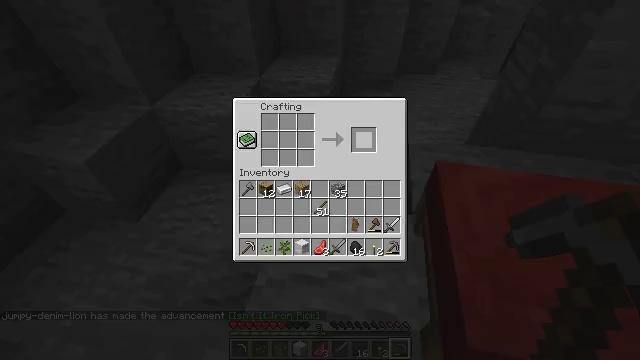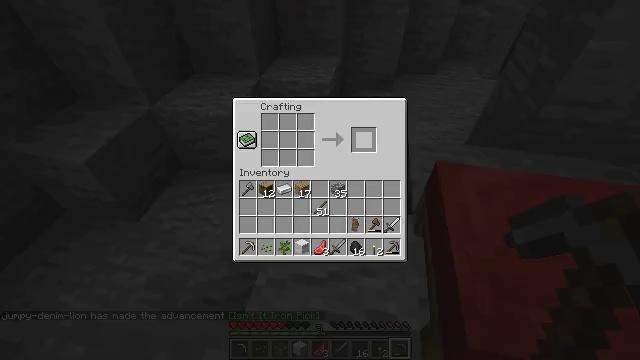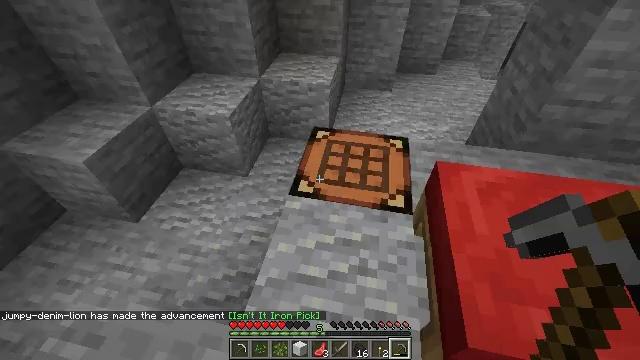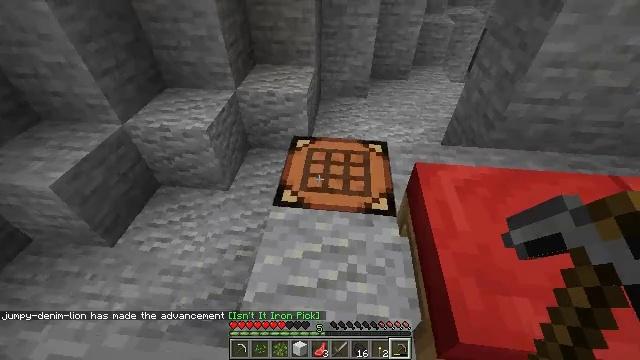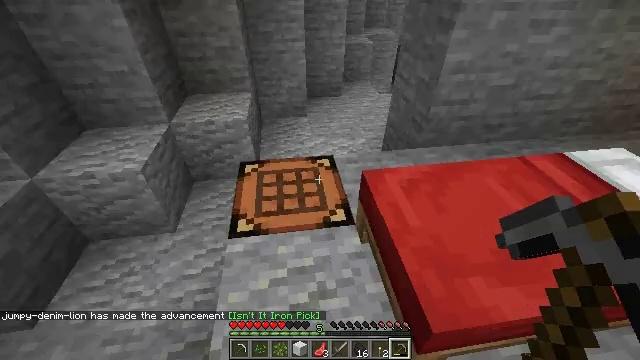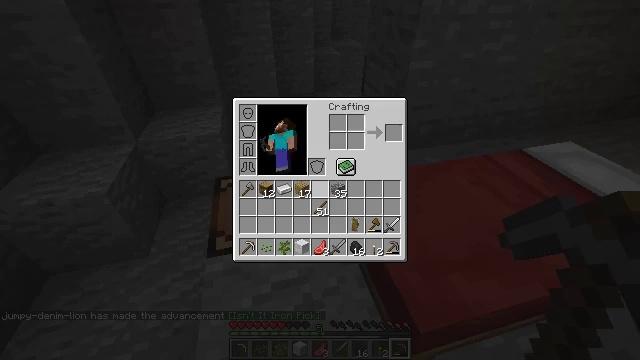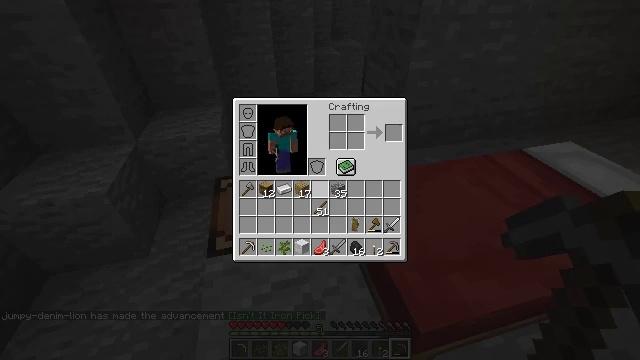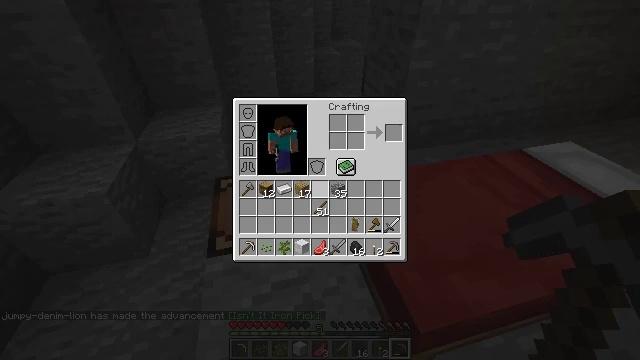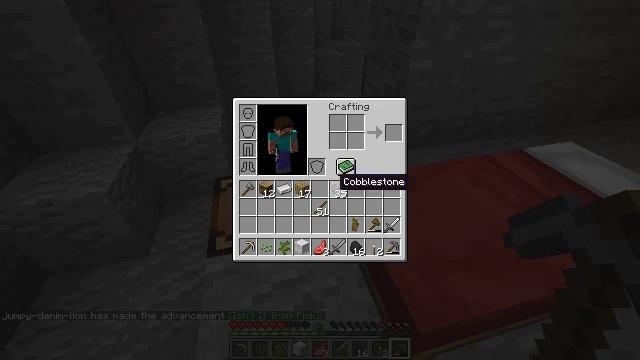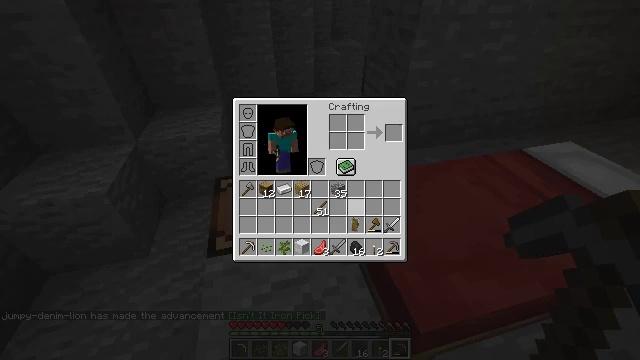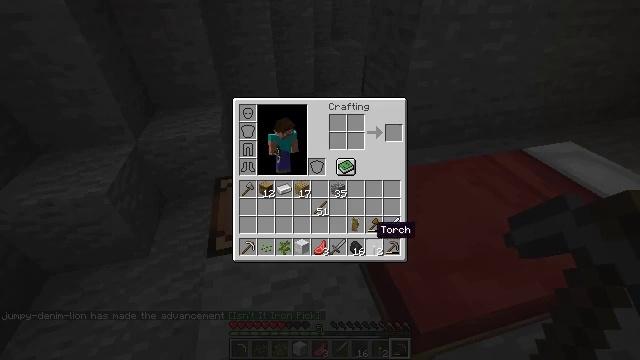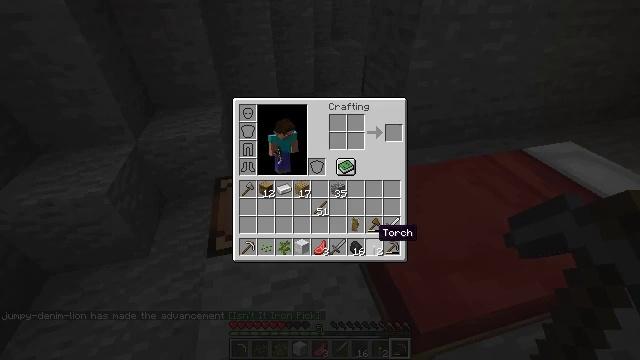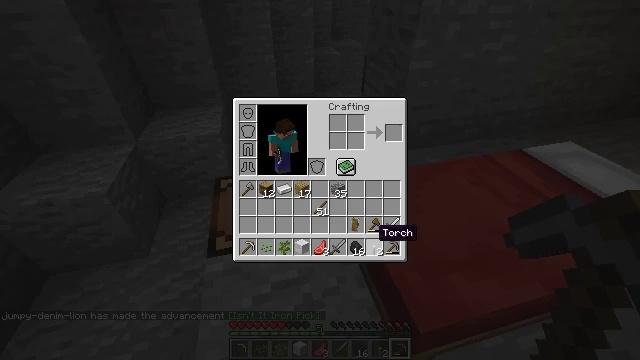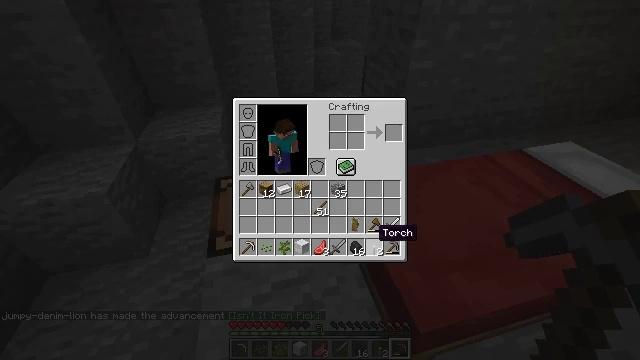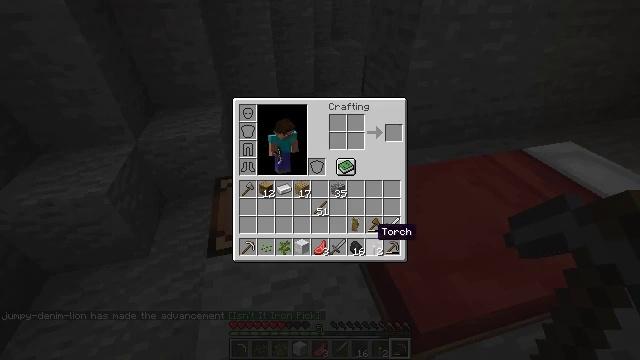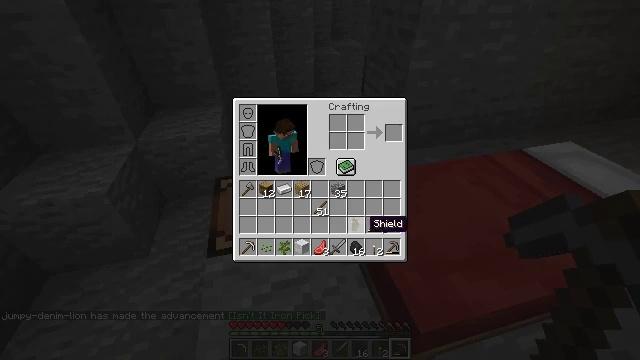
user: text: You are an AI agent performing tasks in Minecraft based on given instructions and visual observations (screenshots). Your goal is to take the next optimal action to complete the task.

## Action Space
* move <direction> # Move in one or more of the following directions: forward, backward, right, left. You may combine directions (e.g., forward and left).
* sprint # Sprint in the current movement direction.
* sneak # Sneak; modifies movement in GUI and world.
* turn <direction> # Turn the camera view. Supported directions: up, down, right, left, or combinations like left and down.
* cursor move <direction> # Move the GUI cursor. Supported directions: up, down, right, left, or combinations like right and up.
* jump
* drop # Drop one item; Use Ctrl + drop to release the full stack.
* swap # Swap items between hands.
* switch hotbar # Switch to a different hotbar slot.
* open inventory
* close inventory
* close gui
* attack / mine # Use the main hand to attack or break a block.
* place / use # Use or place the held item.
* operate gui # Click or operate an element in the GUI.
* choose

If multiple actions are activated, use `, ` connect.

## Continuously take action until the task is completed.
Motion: motion action
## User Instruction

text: Use the furnace to make a cooked porkchop.
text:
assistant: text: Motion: sneak, open gui
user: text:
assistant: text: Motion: no_op
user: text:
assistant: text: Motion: turn right and up, close gui
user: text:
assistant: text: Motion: turn right and up
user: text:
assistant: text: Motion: turn right and up, open inventory
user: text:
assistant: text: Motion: open inventory
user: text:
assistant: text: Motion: no_op
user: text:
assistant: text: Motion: cursor move right and down
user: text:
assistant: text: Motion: cursor move right and down
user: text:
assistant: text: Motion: cursor move right and down
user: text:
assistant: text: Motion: no_op
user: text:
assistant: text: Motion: sneak
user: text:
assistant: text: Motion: sneak
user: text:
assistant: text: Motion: sneak
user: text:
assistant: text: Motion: sneak, cursor move left and up
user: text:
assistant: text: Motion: sneak
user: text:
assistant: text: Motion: sneak, operate gui
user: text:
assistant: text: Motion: sneak, operate gui
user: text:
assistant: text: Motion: sneak
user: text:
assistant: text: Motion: sneak
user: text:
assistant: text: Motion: sneak, cursor move right
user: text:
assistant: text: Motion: sneak, cursor move right
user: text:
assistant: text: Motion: close inventory
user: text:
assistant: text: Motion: close inventory
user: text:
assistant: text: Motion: close inventory
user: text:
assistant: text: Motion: no_op
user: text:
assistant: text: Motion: turn right
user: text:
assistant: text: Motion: turn right and up
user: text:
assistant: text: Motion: turn right
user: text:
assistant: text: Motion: open inventory